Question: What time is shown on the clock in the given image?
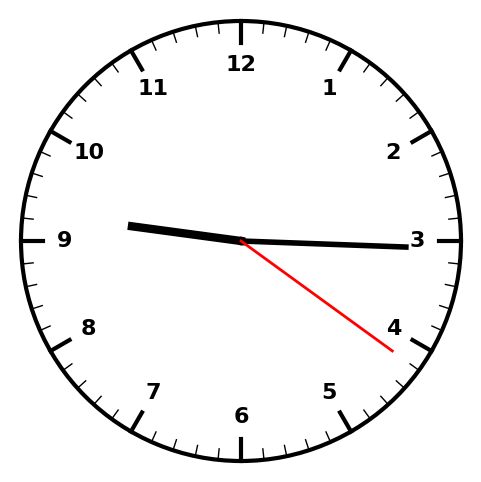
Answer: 09:15:21